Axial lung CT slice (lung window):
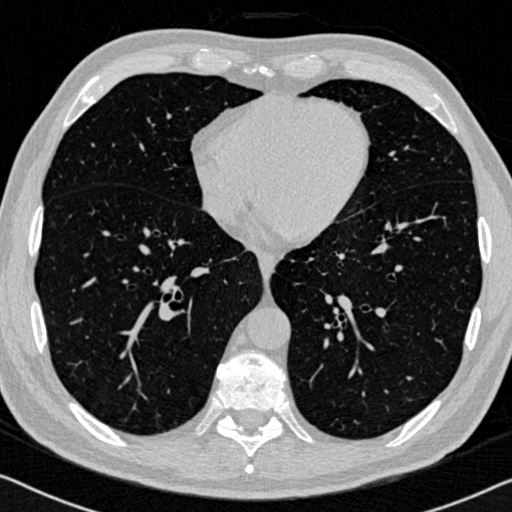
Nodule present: no